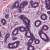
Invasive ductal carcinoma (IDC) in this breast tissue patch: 0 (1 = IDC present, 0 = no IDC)